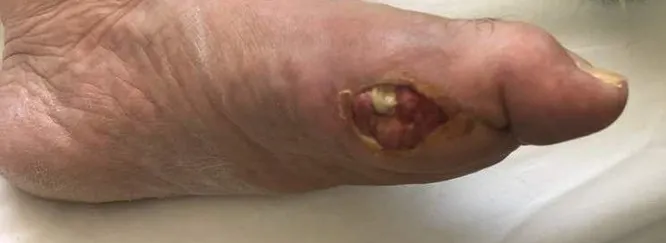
Cutaneous wound on the left foot of the patient.
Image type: medical_photograph (other_medical_photograph)